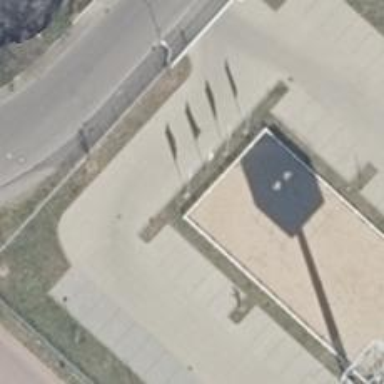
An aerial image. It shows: Advertising flagpole.